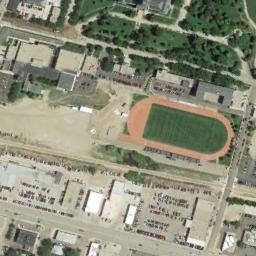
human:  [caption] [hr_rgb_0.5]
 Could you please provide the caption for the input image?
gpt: The track in the field is not colored .

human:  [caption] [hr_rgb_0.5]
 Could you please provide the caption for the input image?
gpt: There are many buildings next to the ground track field .

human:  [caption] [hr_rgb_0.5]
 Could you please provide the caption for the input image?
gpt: The ground track field is surrounded by some trees, Buildings and parking lots .

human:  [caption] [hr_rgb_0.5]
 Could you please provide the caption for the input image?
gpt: Track and field are built on bare land, Next to buildings and parking lots .

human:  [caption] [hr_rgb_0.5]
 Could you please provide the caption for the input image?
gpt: There are some parking lots beside the ground track field with an orange track .